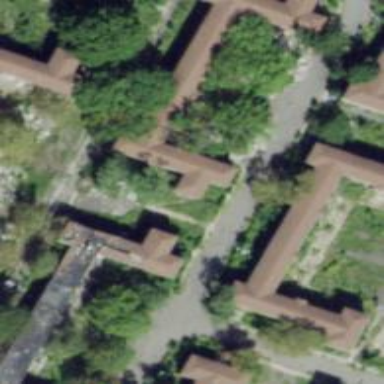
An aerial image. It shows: Ruins of building.